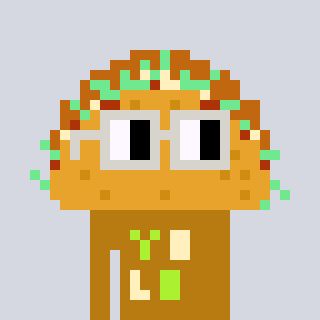
a pixel art character with square light gray glasses, a taco-shaped head and a gold-colored body on a cool background